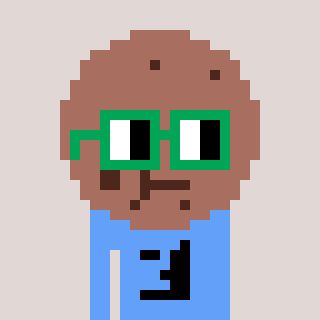
a pixel art character with square green glasses, a cookie-shaped head and a blue-colored body on a warm background